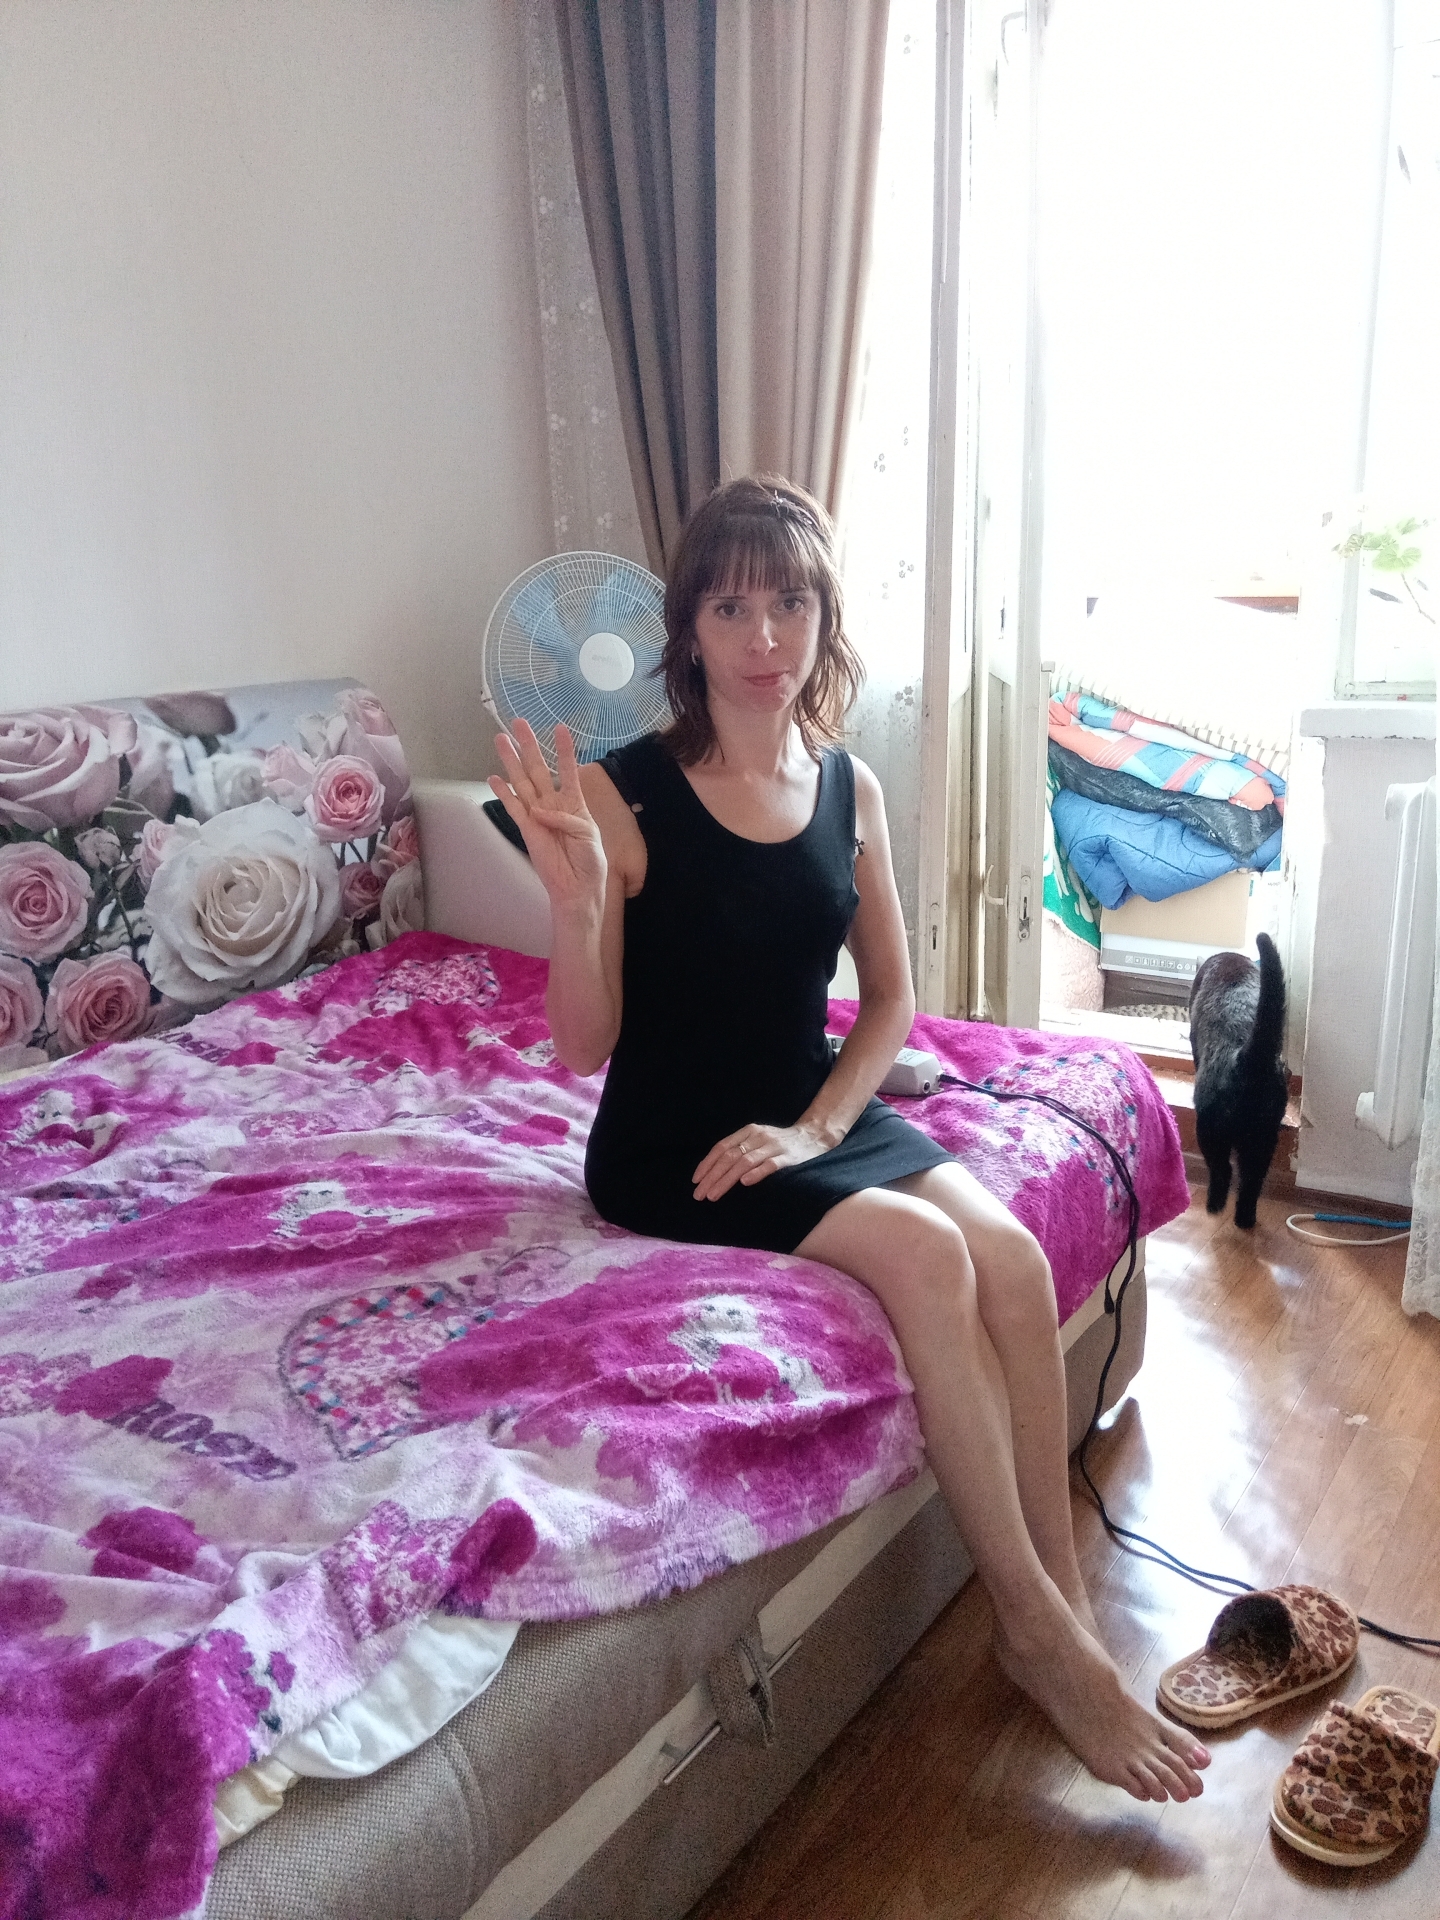
Label: clear